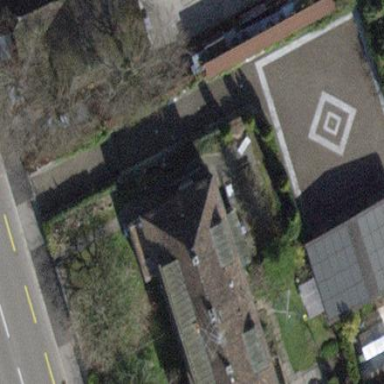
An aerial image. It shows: Semidetached house.